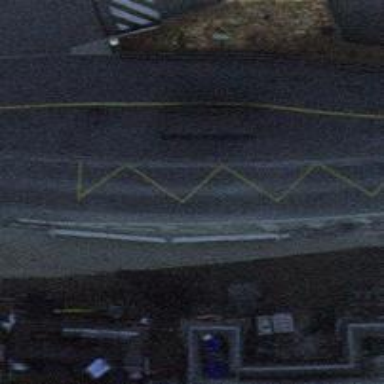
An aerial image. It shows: Asphalt platform for public transport.